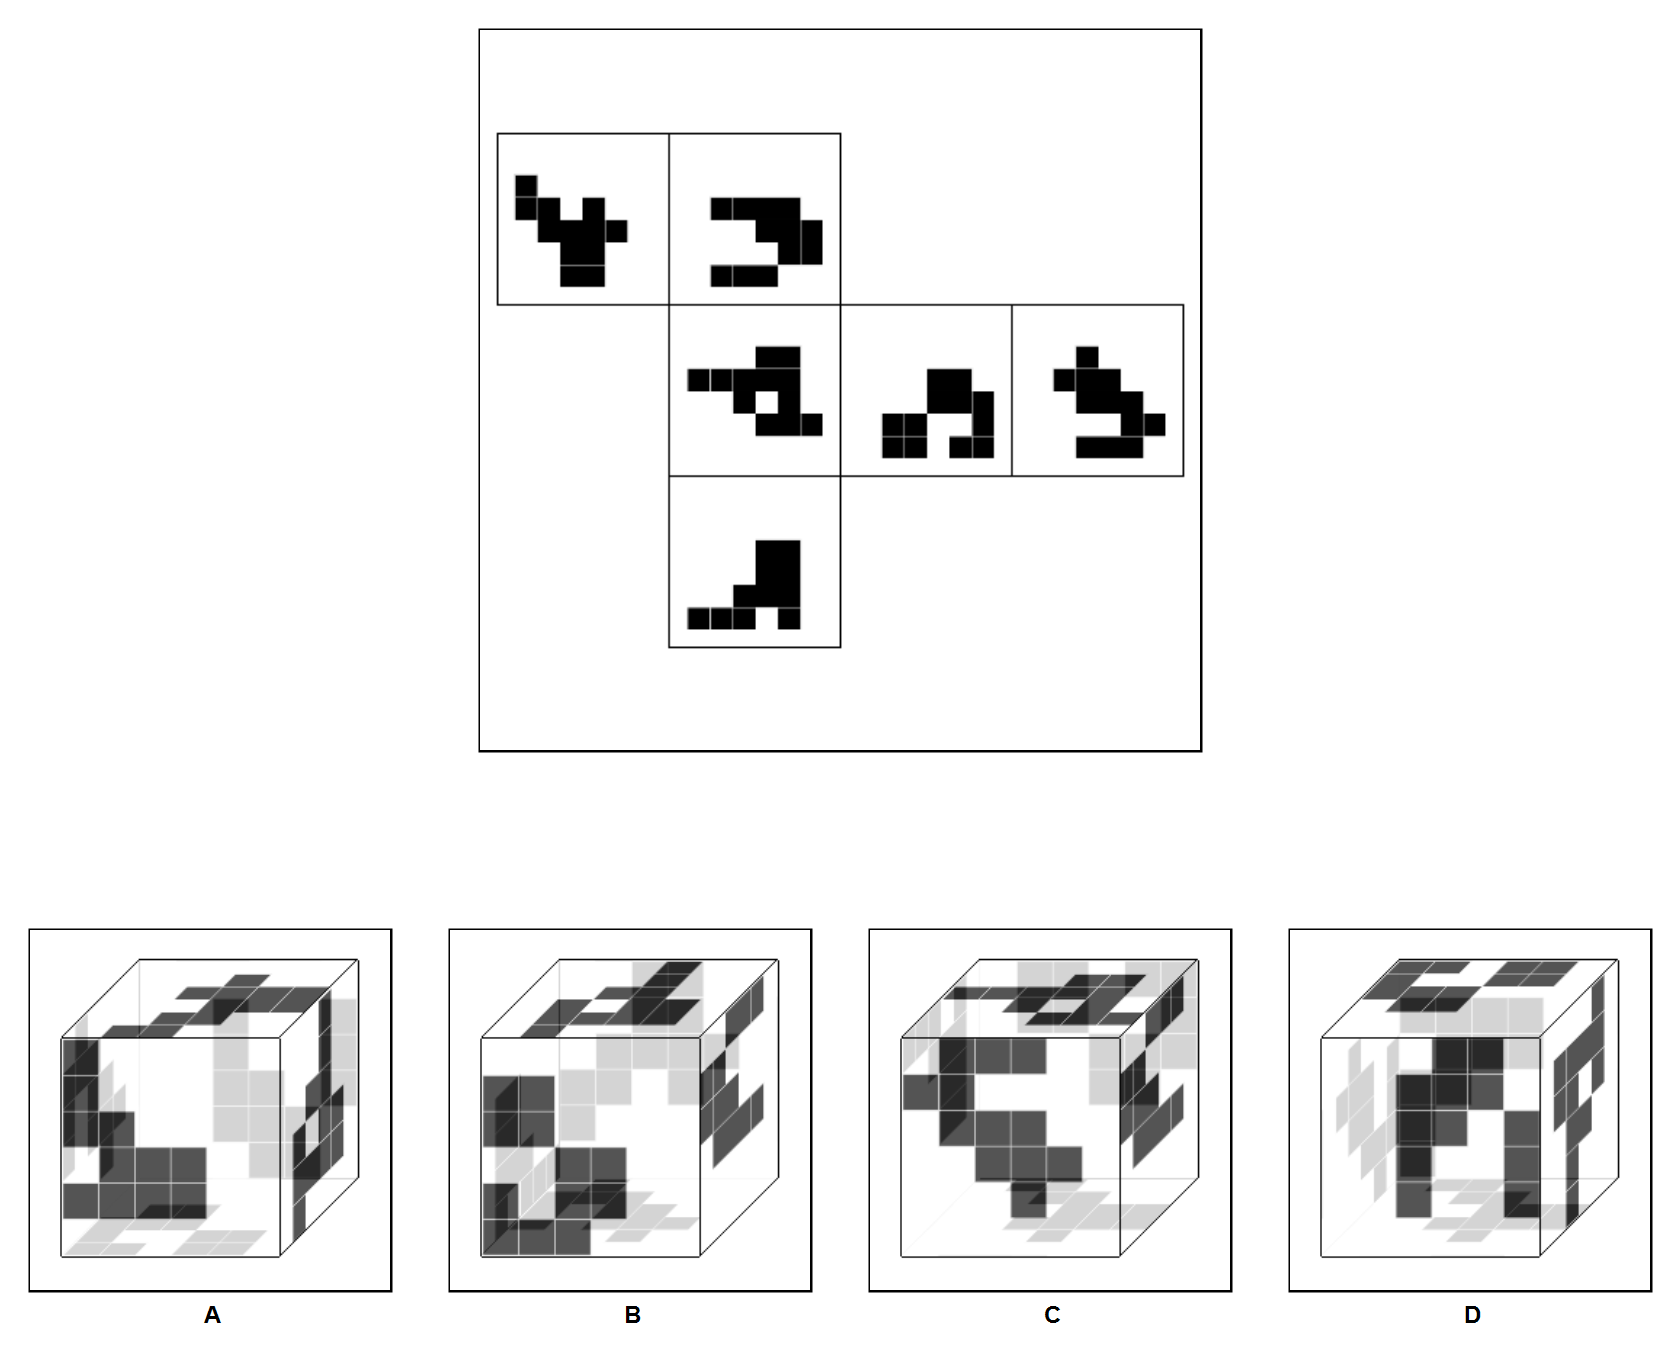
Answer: C